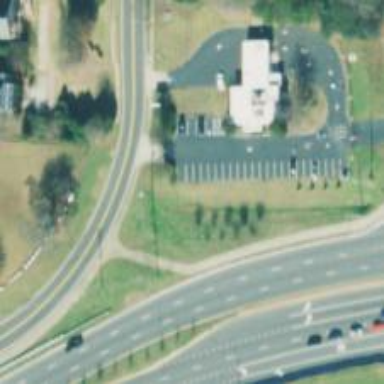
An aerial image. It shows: Emergency access point on the road.